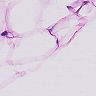
Metastatic tissue present: no